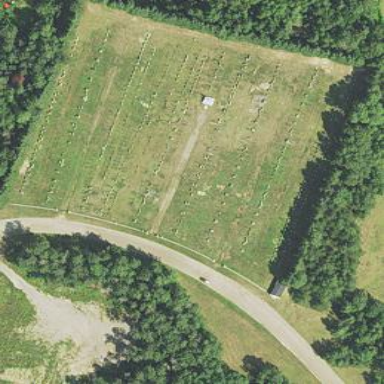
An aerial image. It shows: Cemetery.